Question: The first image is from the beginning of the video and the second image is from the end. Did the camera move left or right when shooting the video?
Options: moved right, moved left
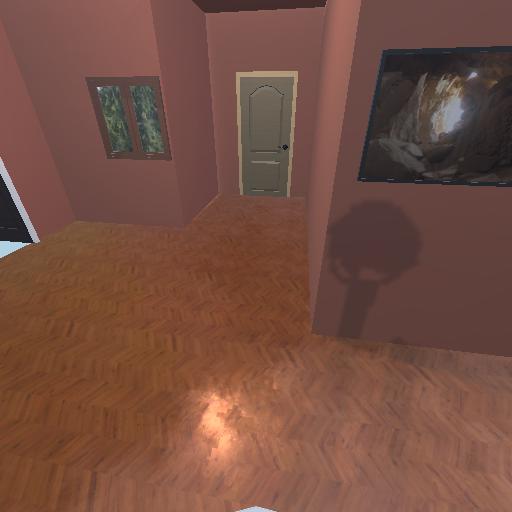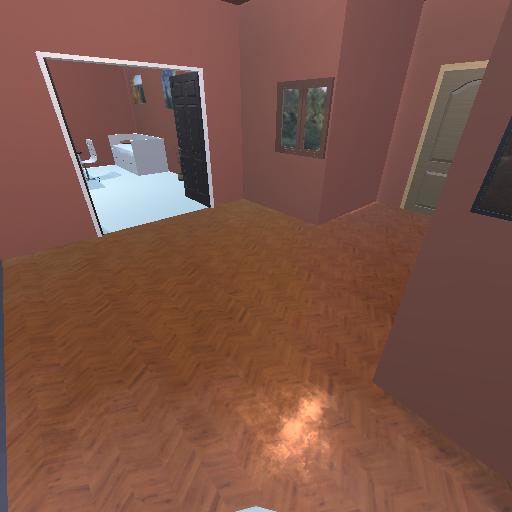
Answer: moved right